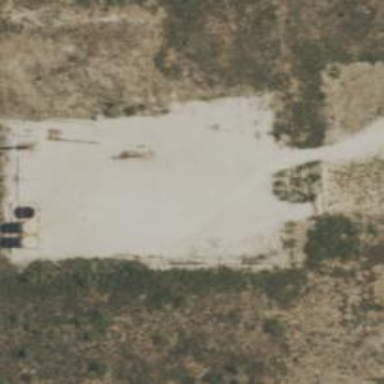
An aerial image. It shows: Petroleum well.